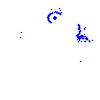
Particle: proton